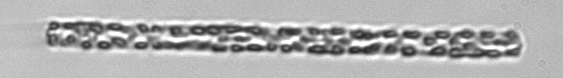
Label: Dactyliosolen_fragilissimus